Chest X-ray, PA view. Patient: 29 years old, sex F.
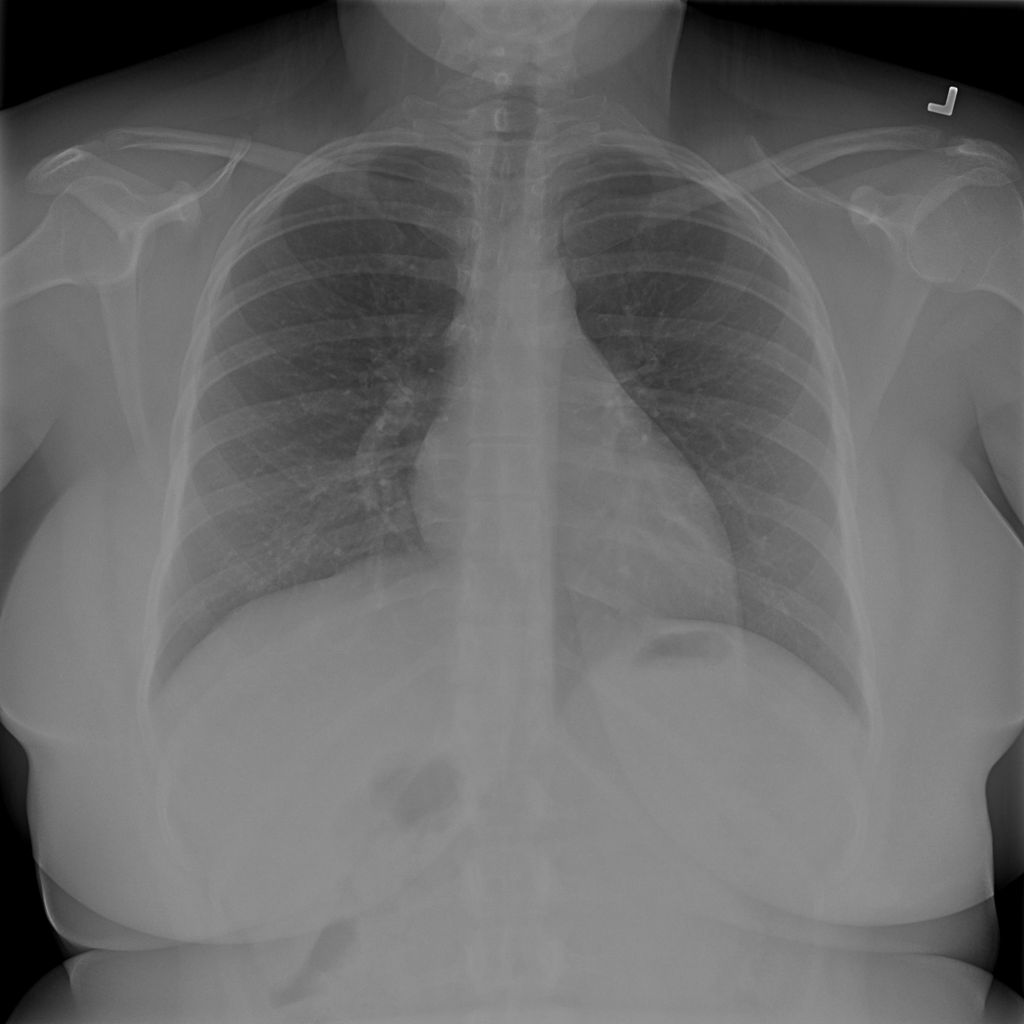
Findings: No Finding